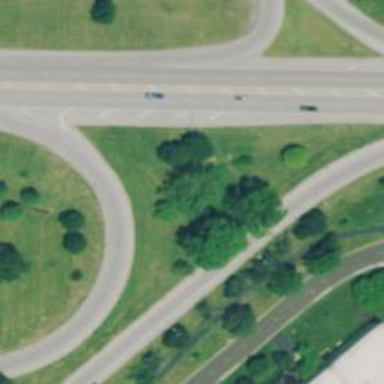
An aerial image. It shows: Trunk link highway.